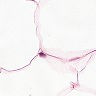
Metastatic tissue present: no